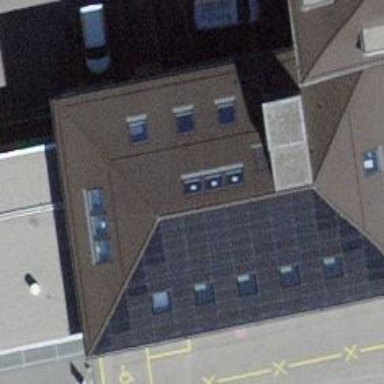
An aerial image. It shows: Solar power generator with photovoltaic panels.